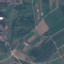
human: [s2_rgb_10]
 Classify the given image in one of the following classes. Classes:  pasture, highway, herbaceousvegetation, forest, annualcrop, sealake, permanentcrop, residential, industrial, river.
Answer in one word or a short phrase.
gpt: PermanentCrop